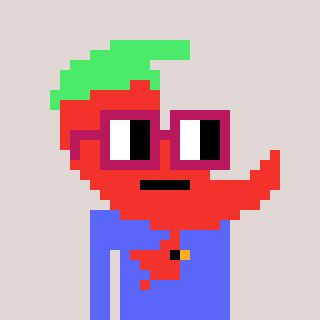
a pixel art character with square dark red glasses, a chilli-shaped head and a purple-colored body on a warm background